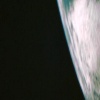
Label: space